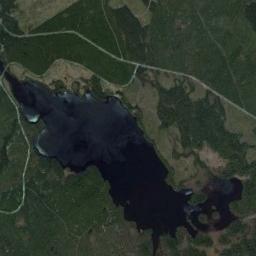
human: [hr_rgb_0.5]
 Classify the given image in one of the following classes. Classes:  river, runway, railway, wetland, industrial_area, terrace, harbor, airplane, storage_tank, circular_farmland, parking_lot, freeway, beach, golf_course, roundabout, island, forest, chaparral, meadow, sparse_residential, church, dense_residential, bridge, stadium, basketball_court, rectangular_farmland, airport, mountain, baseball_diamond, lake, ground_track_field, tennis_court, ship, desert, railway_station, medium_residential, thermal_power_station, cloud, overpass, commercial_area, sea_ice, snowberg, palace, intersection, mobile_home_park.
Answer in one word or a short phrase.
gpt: lake